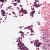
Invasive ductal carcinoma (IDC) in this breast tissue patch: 0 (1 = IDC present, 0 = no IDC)